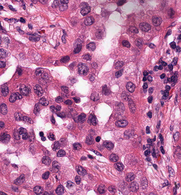
Tumor epithelial tissue: yes
Tumor-associated stroma tissue: yes
Normal tissue: no